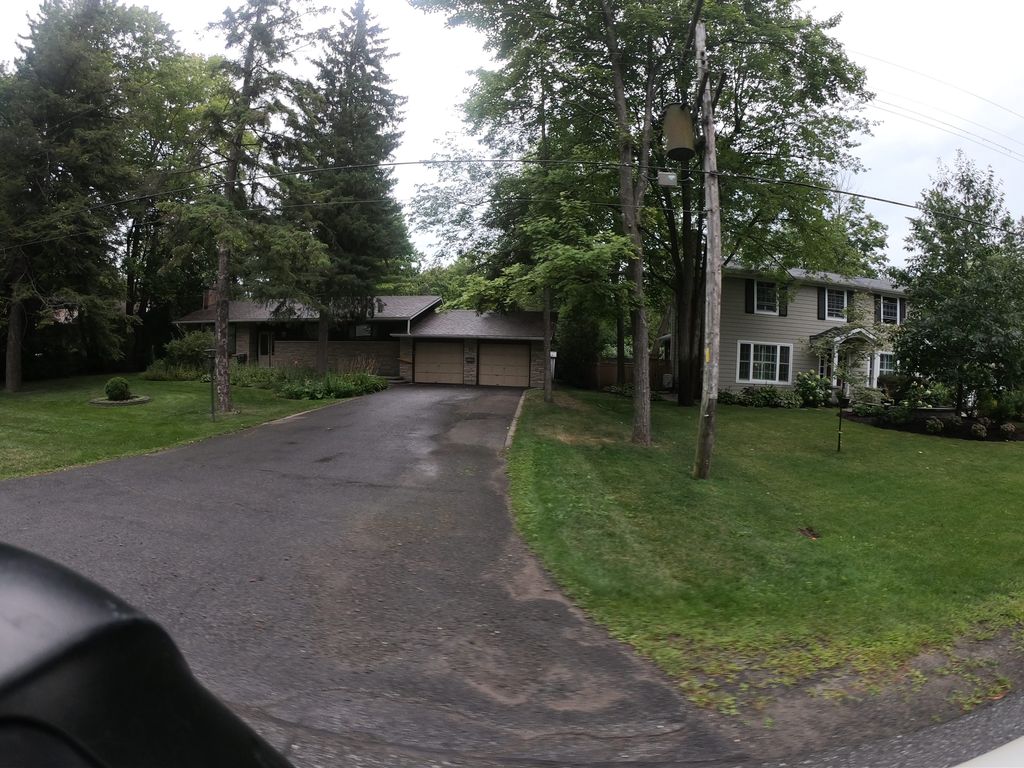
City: ottawa-gatineau